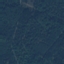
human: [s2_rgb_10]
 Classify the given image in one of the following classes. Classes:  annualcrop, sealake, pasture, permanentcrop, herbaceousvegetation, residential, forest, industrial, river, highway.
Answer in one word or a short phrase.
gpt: Forest